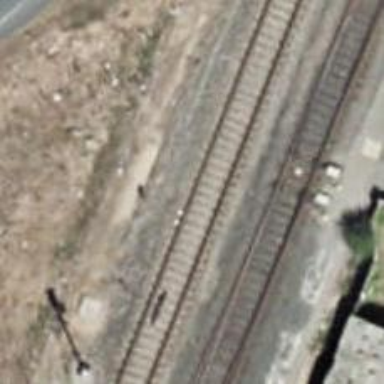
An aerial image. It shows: Railway yard.